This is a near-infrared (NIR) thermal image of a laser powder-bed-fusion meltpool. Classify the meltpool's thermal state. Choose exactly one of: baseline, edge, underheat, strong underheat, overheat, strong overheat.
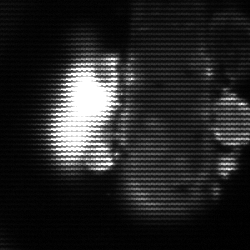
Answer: strong underheat